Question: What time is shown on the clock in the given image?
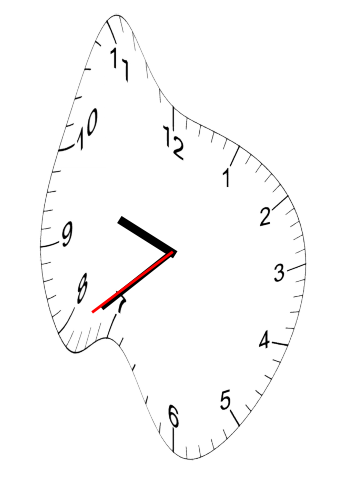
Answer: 09:38:39